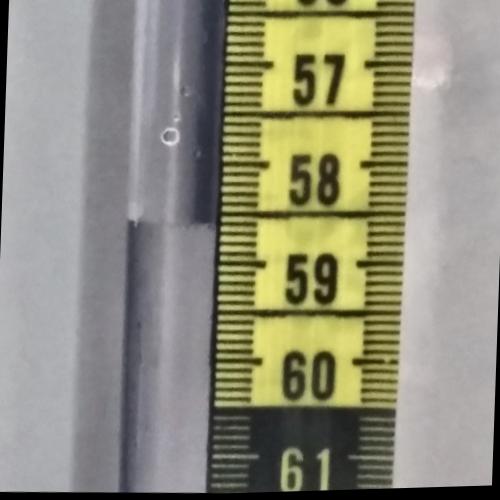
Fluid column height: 58.6 cm